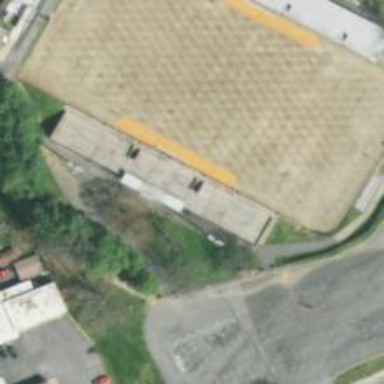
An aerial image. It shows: Bleachers on leisure land.